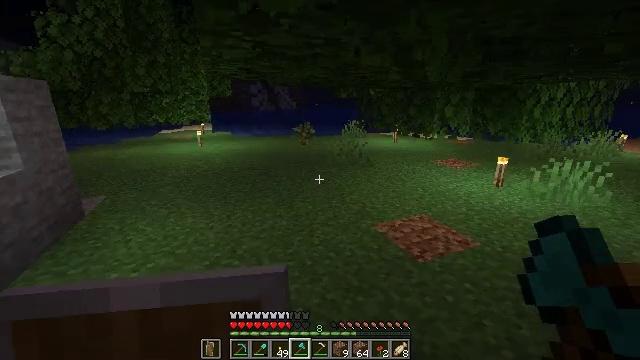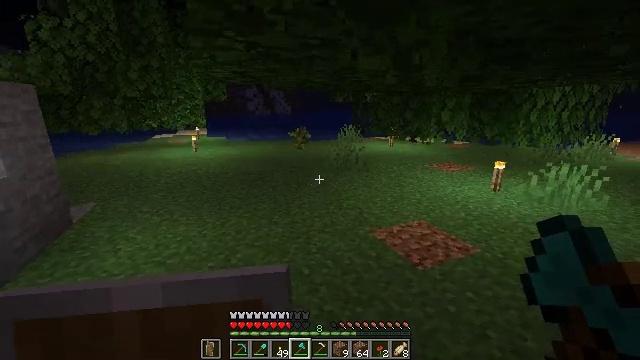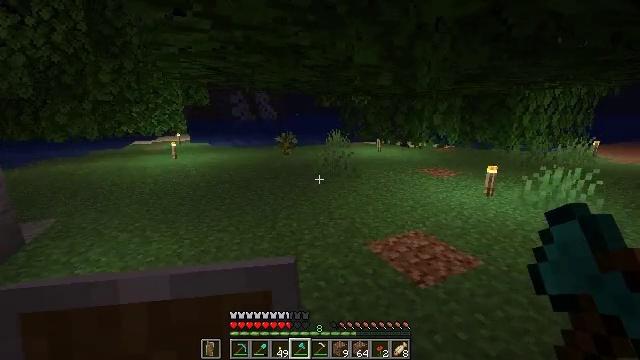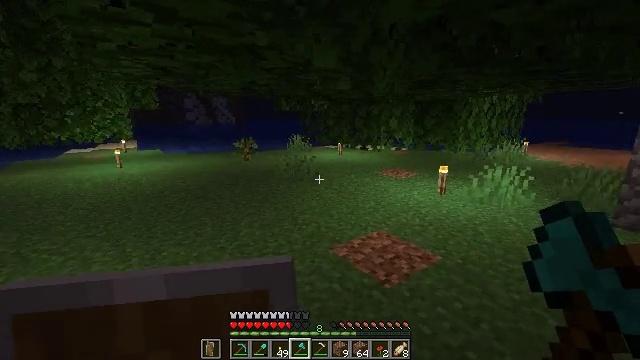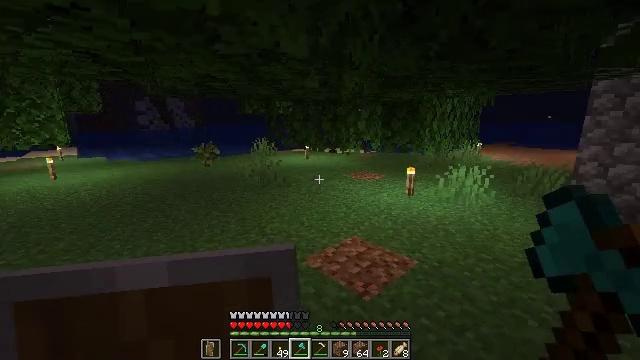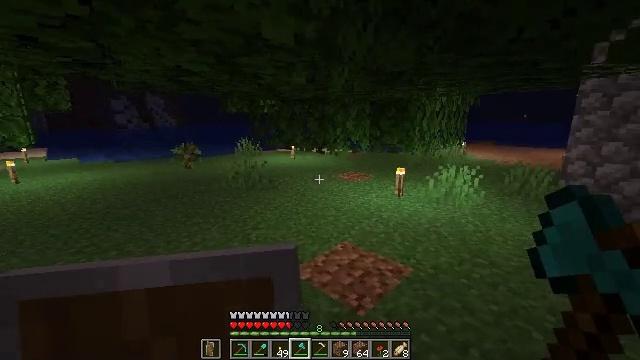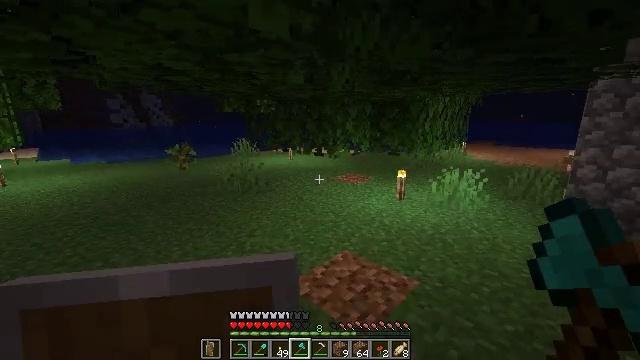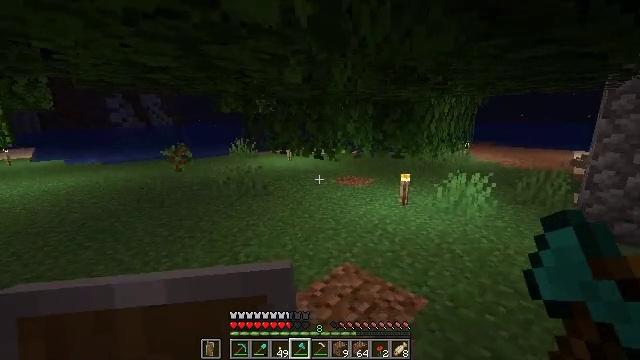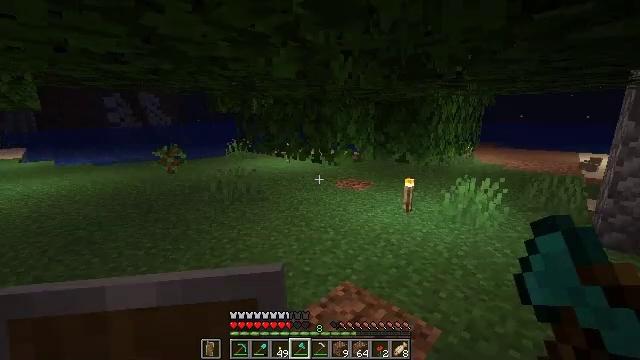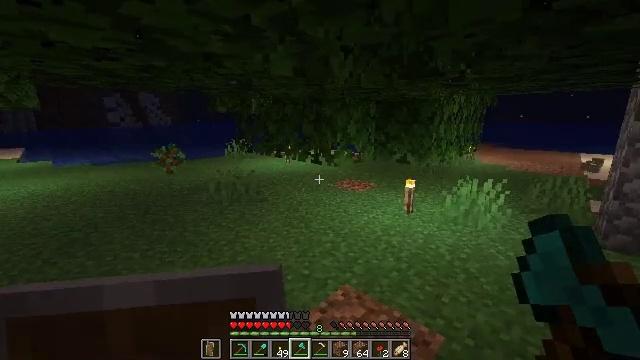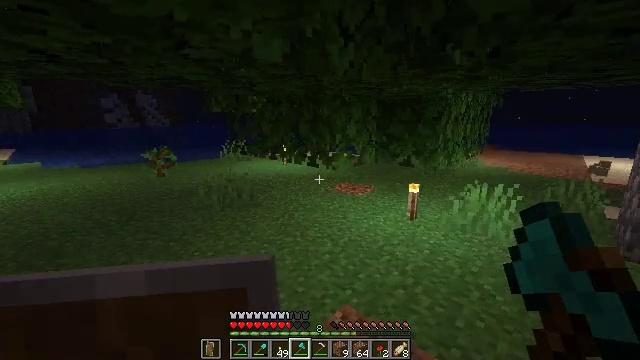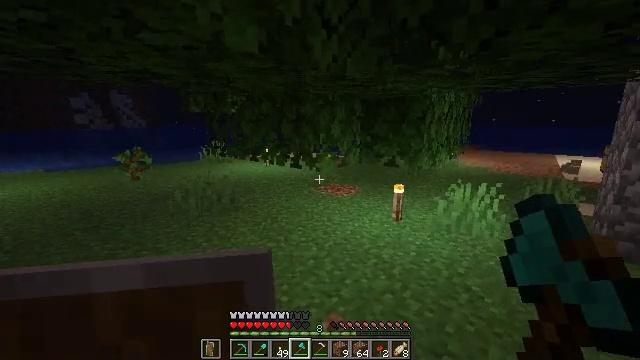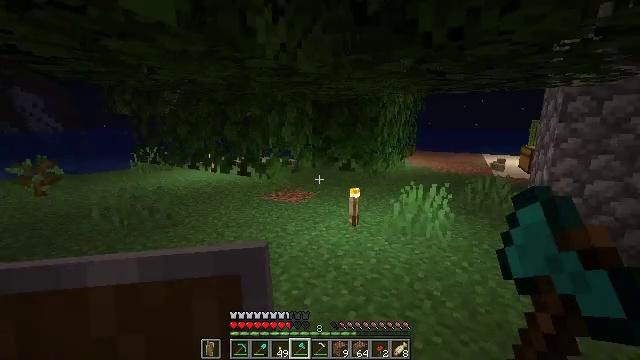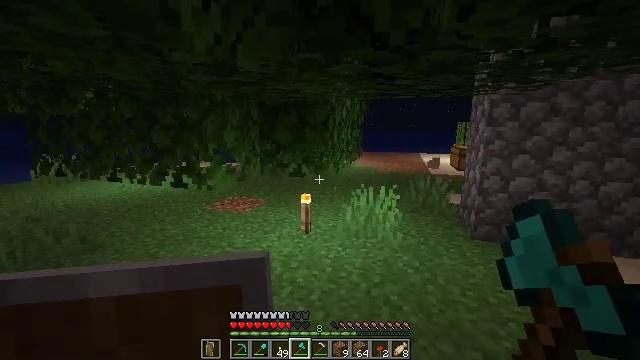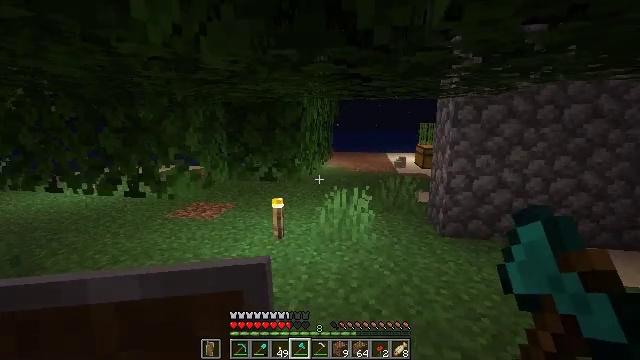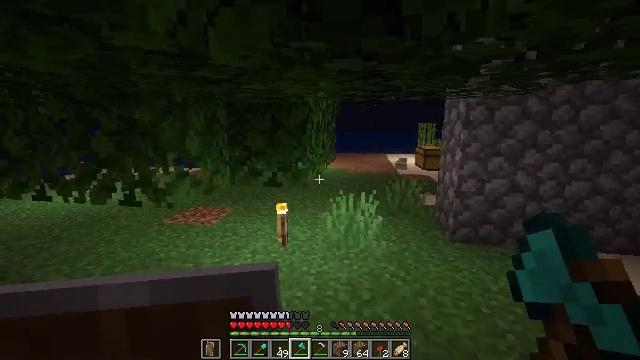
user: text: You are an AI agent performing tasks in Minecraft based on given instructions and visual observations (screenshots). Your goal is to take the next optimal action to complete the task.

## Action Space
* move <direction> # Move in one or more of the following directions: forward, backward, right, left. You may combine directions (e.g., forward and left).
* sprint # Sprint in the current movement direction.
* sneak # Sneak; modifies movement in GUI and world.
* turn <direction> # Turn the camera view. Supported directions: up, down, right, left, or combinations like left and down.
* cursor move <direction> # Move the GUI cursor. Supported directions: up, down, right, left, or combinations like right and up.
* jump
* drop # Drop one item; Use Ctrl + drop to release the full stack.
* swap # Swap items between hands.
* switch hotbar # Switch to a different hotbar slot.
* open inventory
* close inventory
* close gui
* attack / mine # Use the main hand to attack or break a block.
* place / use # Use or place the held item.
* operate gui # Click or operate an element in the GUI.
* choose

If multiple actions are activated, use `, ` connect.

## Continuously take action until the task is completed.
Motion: motion action
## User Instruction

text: Gather sugar cane for crafting.
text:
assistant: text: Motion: move forward
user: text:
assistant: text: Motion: move forward, turn right
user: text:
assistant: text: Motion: move forward, turn right
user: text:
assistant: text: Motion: move forward, turn right
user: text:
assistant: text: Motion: move forward, turn right
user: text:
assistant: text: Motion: move forward
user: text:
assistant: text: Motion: move forward
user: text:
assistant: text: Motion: move forward
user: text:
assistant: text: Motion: move forward
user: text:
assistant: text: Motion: move forward
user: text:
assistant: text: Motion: move forward, turn right
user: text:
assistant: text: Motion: move forward, turn right
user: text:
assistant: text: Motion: move forward, turn right
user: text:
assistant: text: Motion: move forward and move left, turn right
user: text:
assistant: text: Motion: move forward and move left
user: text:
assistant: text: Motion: move forward and move left
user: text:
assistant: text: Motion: move forward and move left, turn left
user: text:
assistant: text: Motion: move forward and move left, turn left and up
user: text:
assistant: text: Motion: move forward and move left, turn left
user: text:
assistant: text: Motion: move forward and move left, turn left
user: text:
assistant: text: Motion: move forward and move left, turn left
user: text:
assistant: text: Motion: move forward and move left
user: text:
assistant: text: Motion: move forward and move left
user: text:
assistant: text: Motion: move forward and move left, turn right
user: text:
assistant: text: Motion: move forward and move left, turn right
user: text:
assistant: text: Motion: move forward and move left, turn right
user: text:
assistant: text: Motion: move forward and move left, turn right
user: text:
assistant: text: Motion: move forward and move left, turn right
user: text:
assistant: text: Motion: move forward and move left, turn right
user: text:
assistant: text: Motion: move forward and move left, turn right